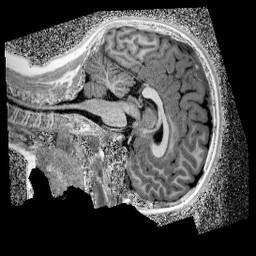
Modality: UNIT1_denoised
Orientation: sagittal
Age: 9
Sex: male
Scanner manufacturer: siemens
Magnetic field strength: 3 T
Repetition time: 4 s
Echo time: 0.00299 s